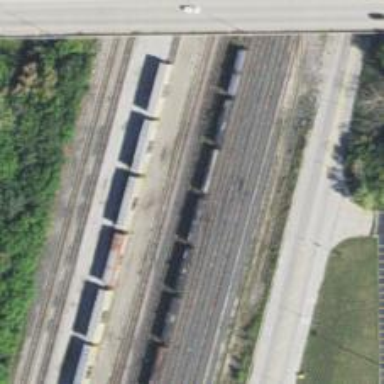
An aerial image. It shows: Unused railway yard.